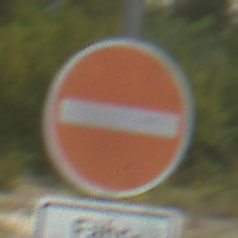
Verkehrszeichen: VerbotDerEinfahrt
Zusatzzeichen unten: SonstigeFahrzeugePersonengruppenFrei4
Umgebung: Outdoor, Suburban
Tageszeit: Midday
Wetter: PartlyCloudy
Licht: Natural
Jahreszeit: Summer
Kontrast: HighContrast